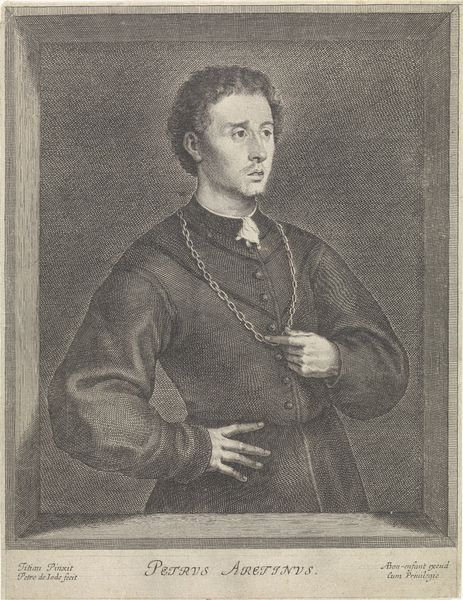
Titel: Portret van Pietro Aretino
Künstler: Pieter de (II) Jode
Standort: Amsterdam
Institution: Rijksmuseum
Schlagwörter: homme, portrait, gravure, cheveux, boutons, boucle, boucles, mains, cadre, chaîne, petrus, aretinus